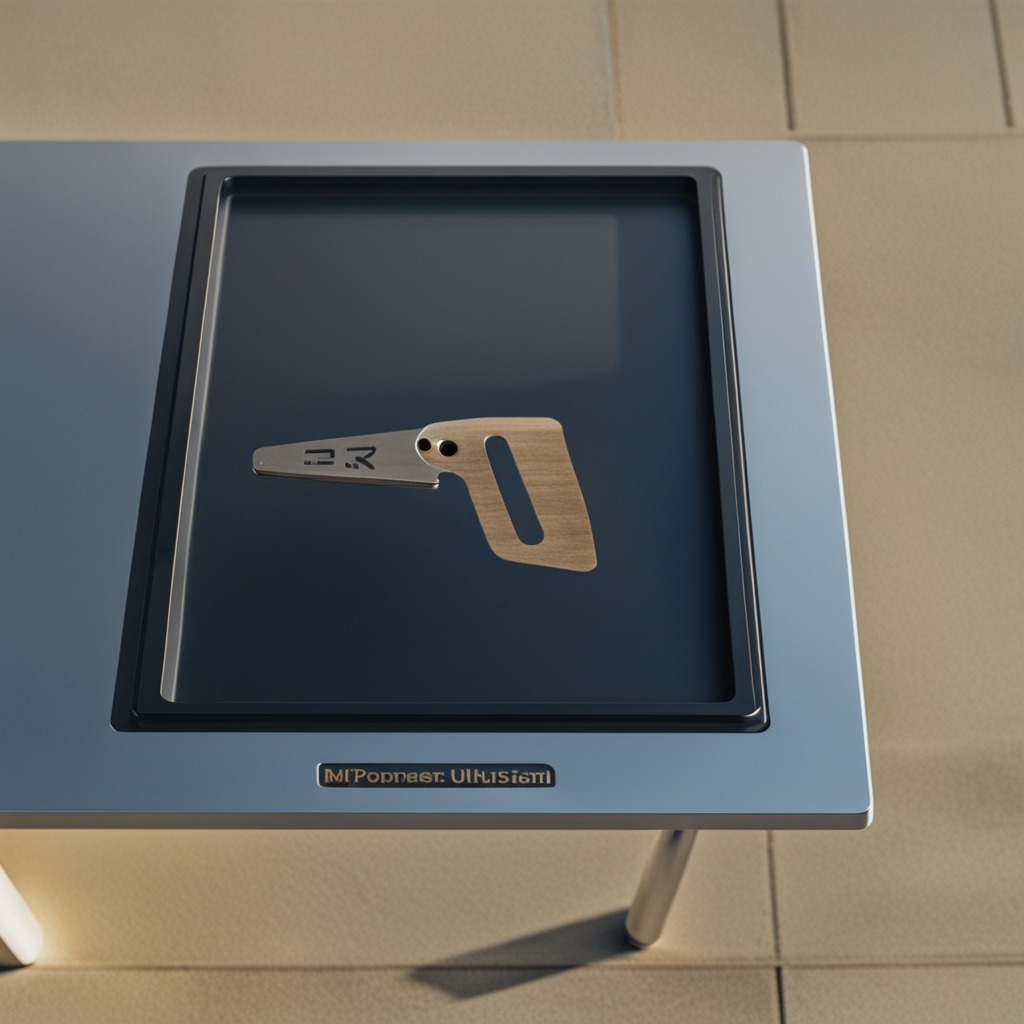
A handheld metal saw is lying on a clean utility table in a temporary outdoor tool station afternoon light present textured surface